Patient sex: F
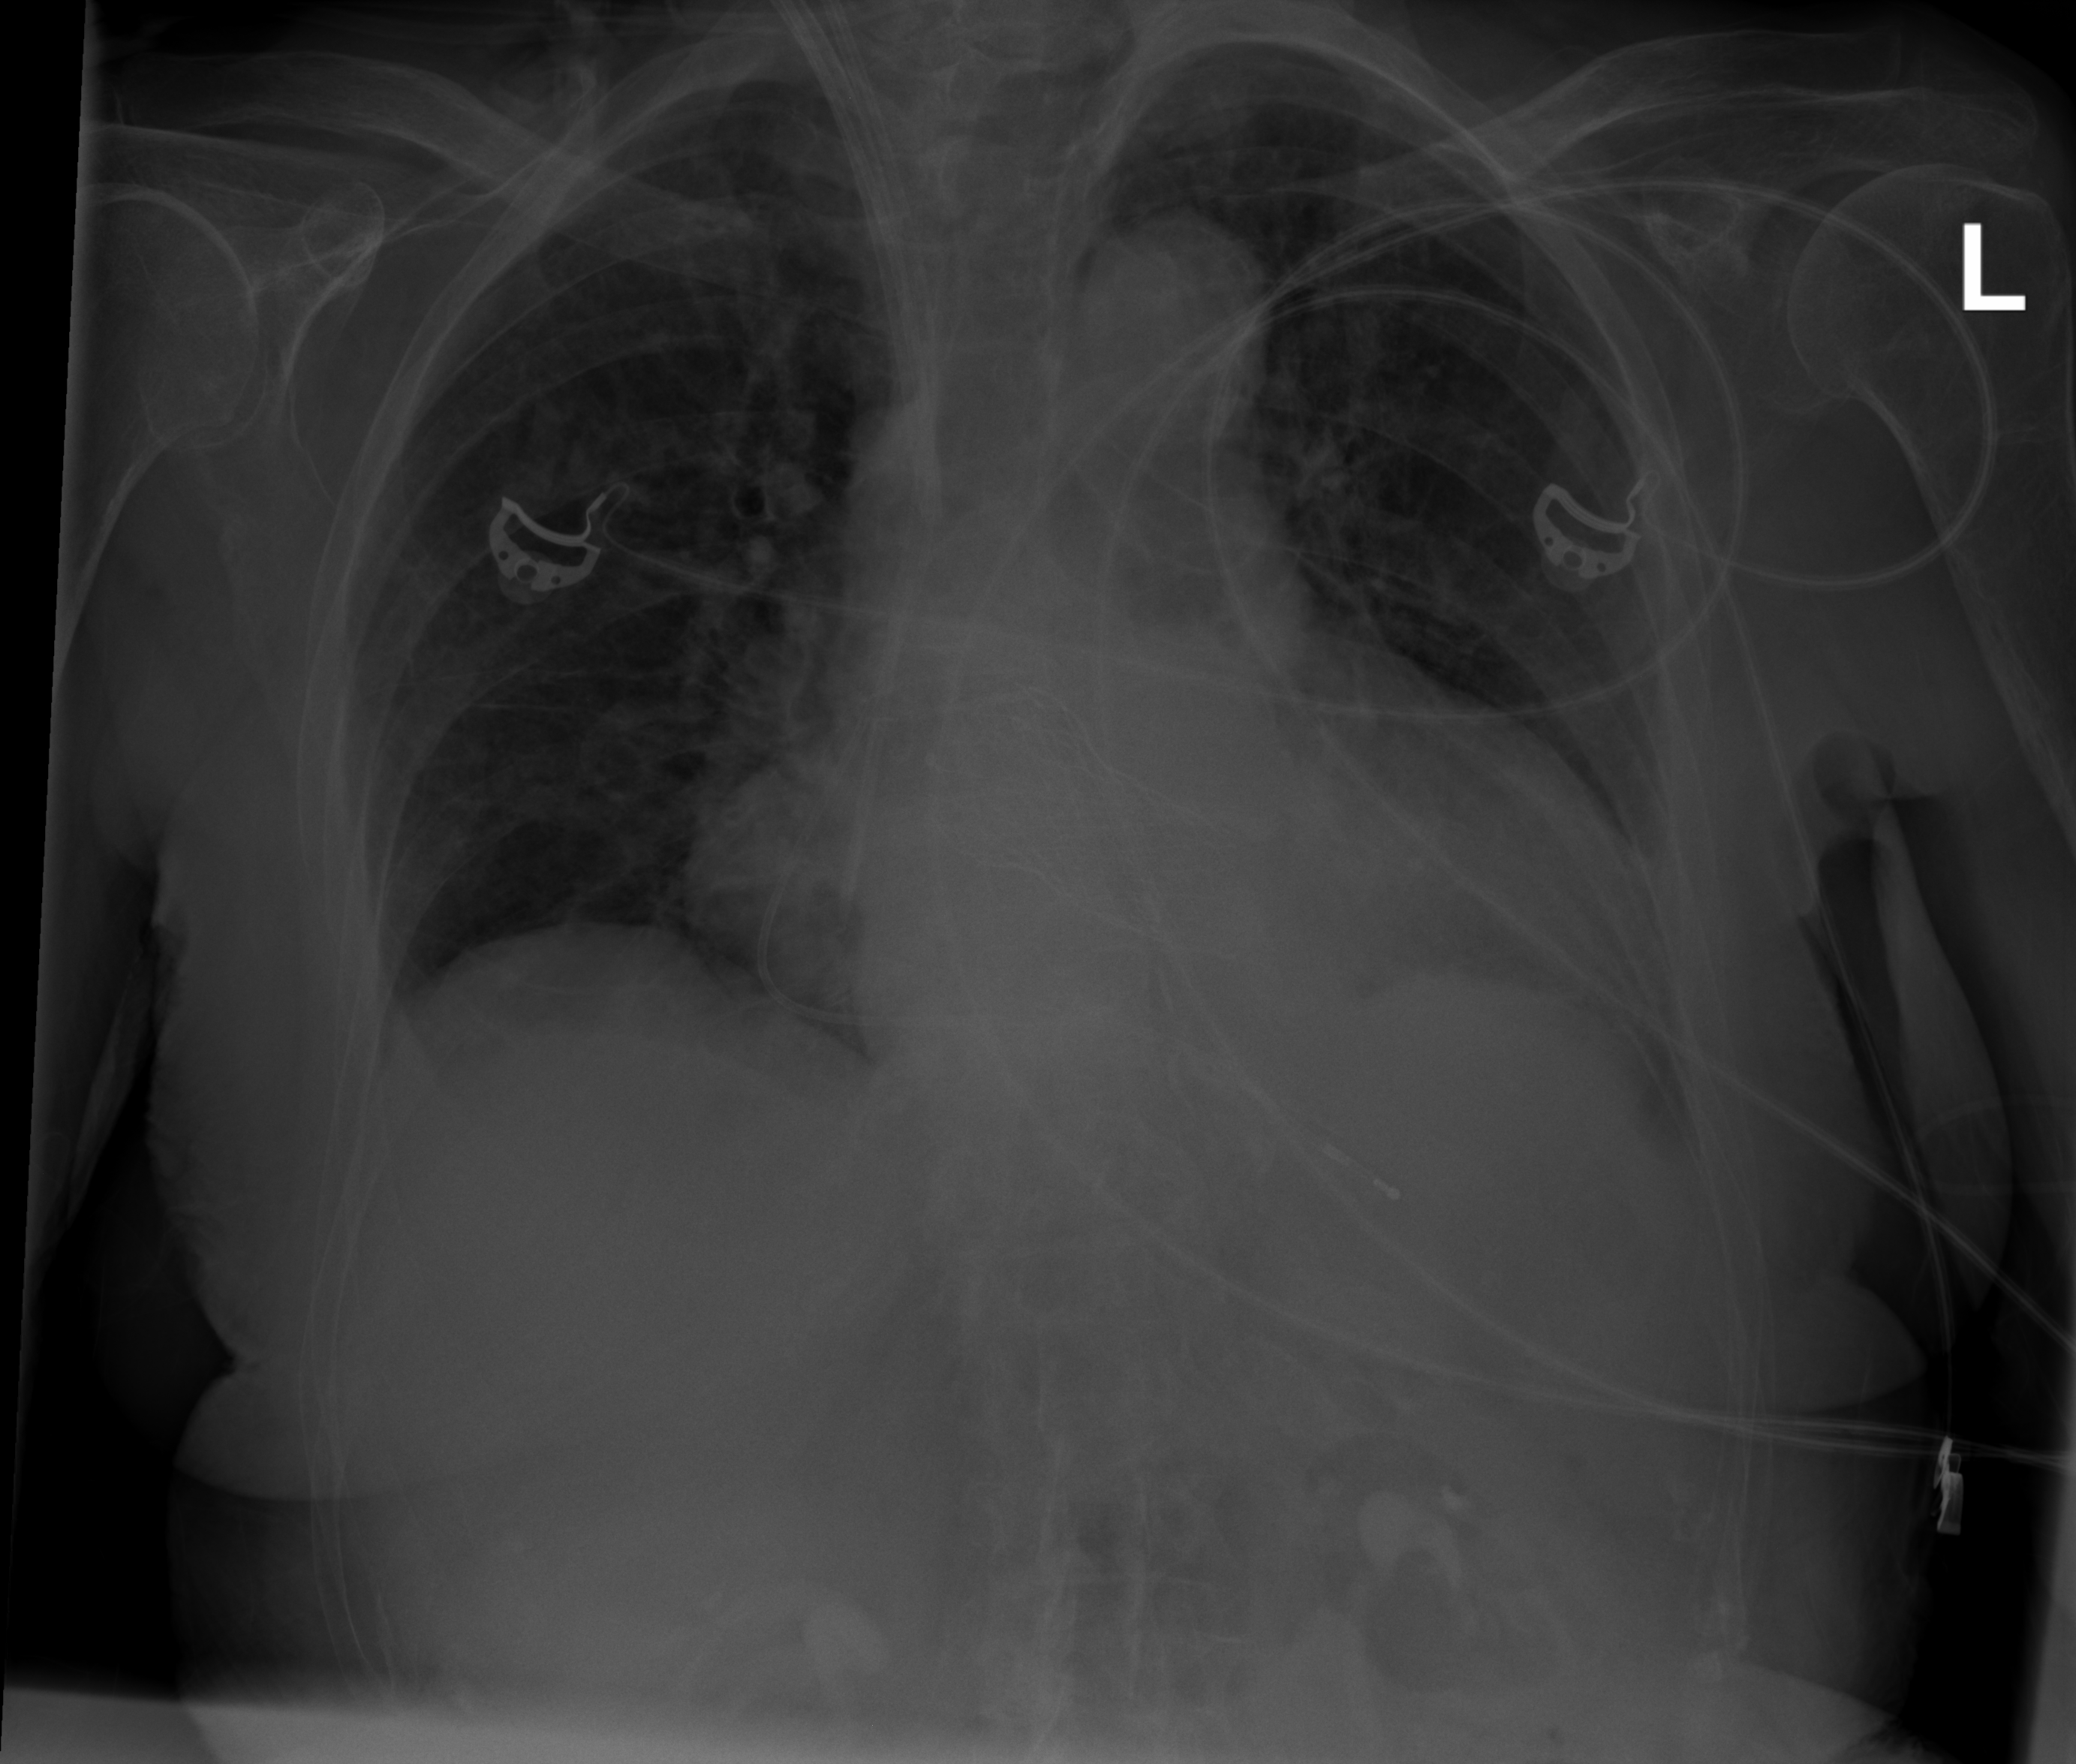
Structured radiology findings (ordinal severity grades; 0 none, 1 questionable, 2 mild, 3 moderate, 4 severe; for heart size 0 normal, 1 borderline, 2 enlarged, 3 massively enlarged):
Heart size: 2
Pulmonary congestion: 0
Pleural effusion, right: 0
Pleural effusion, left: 0
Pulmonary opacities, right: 0
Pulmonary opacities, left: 0
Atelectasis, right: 0
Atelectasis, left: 2